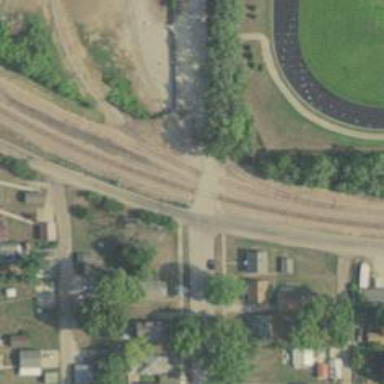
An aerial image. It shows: Railway spur service.